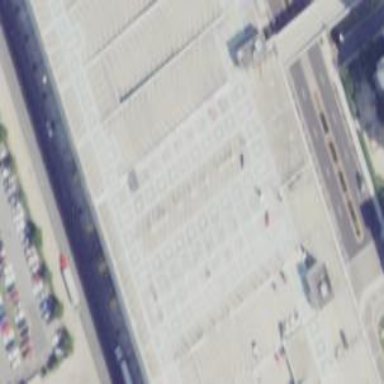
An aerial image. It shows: Multi-storey parking building.